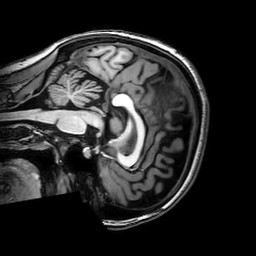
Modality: T1w
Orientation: sagittal
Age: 24
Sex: female
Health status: healthy
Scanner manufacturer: philips
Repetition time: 0.00817 s
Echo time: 0.00374 s